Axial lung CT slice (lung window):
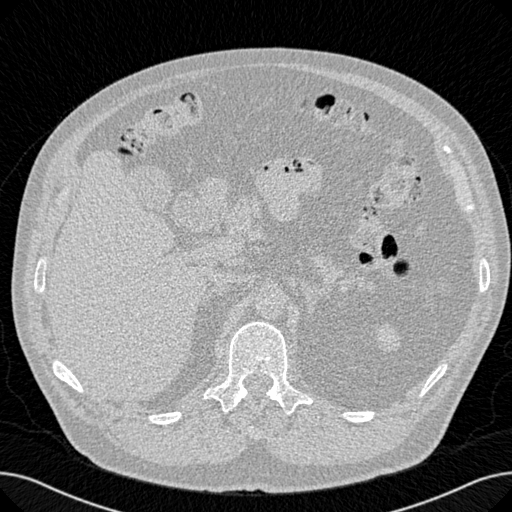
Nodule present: no